Field crop: maize
Growth stage: 1
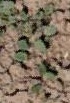
Species: convolvulus